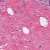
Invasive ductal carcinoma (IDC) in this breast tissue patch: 0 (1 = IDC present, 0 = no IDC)